Question: My widget is:-
'''
$this->widget('bootstrap.widgets.TbGridView',array(
'type'=>'striped bordered condensed',
'id'=>'accounts-grid',
'dataProvider'=>$model->search(),
'columns'=>array(
array(
'name'=>'id',
'header'=>'ID',
'type'=>'raw',
'value'=>'$data->id',
'htmlOptions'=>array('width'=>'40'),
'url'=>'Yii::app()->createUrl("/meetings/view", array("id"=>$data["id"]))',
),
'name',
'phone',
'mobile',
'type',
'account_manager',
'status',
array(
'class'=>'bootstrap.widgets.TbButtonColumn',
),
),
));
'''
And I need this type of pagination for this widget.

Please help me if you have any ideas.
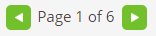
Answer: Create a php file CustomPager.php and put it into components folder
'''
<?php
class CustomPager extends CLinkPager {
/**
* @var string the text shown before page buttons. Defaults to ''.
*/
public $header = '';
/**
* @var string the URL of the CSS file used by this pager.
* Defaults to false, meaning that no CSS will be included.
*/
public $cssFile = false;
/**
* @var boolean whether to display the first and last items.
*/
public $displayFirstAndLast = false;
/**
* Initializes the pager by setting some default property values.
*/
public function init() {
if ($this->nextPageLabel === null)
$this->nextPageLabel = Yii::t('bootstrap', 'Next') . ' &rarr;';
if ($this->prevPageLabel === null)
$this->prevPageLabel = '&larr; ' . Yii::t('bootstrap', 'Previous');
if ($this->firstPageLabel === null)
$this->firstPageLabel = Yii::t('bootstrap', 'First');
if ($this->lastPageLabel === null)
$this->lastPageLabel = Yii::t('bootstrap', 'Last');
if (!isset($this->htmlOptions['class']))
$this->htmlOptions['class'] = ''; // would default to yiiPager
parent::init();
}
/**
* Creates the page buttons.
* @return array a list of page buttons (in HTML code).
*/
protected function createPageButtons() {
$totalpages = $this->getPageCount();
if (($pageCount = $this->getPageCount()) <= 1)
return array();
list ($beginPage, $endPage) = $this->getPageRange();
$currentPage = $this->getCurrentPage(false); // currentPage is calculated in getPageRange()
$buttons = array();
/**
* first page
*/
if ($this->displayFirstAndLast)
$buttons[] = $this->createPageButton($this->firstPageLabel, 0, 'first', $currentPage <= 0, false);
/**
* previous page
*/
if (($page = $currentPage - 1) < 0)
$page = 0;
$buttons[] = $this->createPageButton($this->prevPageLabel, $page, 'previous', $currentPage <= 0, false);
/**
* internal page
*/
$buttons[] = '<li class=""><a herf="">Current Page: '.($currentPage+1).' of ' . $totalpages .' </a><li>';
/**
* next page
*/
if (($page = $currentPage + 1) >= $pageCount - 1)
$page = $pageCount - 1;
$buttons[] = $this->createPageButton($this->nextPageLabel, $page, 'next', $currentPage >= ($pageCount - 1), false);
/**
* last page
*/
if ($this->displayFirstAndLast)
$buttons[] = $this->createPageButton($this->lastPageLabel, $pageCount - 1, 'last', $currentPage >= ($pageCount - 1), false);
return $buttons;
}
/**
* Creates a page button.
* You may override this method to customize the page buttons.
* @param string $label the text label for the button
* @param integer $page the page number
* @param string $class the CSS class for the page button. This could be 'page', 'first', 'last', 'next' or 'previous'.
* @param boolean $hidden whether this page button is visible
* @param boolean $selected whether this page button is selected
* @return string the generated button
*/
protected function createPageButton($label, $page, $class, $hidden, $selected) {
if ($hidden || $selected)
$class .= ' ' . ($hidden ? 'disabled' : 'active');
return CHtml::tag('li', array('class' => $class), CHtml::link($label, $this->createPageUrl($page)));
}
}
?>
'''
and call class from widget grid view
'''
'pager'=>array(
'class'=>'CustomPager',
),
'''